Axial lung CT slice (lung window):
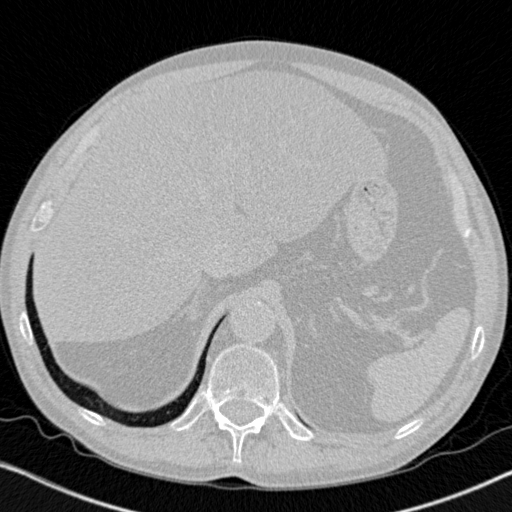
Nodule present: no